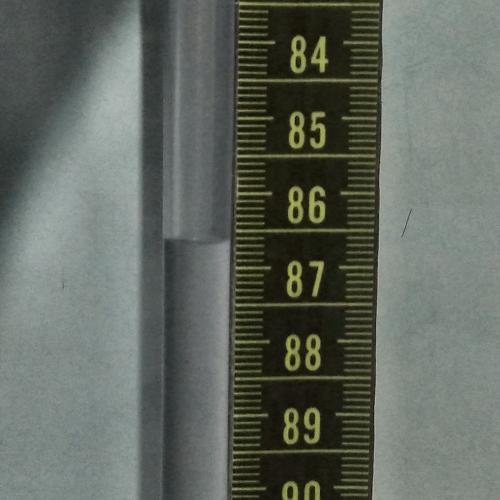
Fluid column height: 86.6 cm